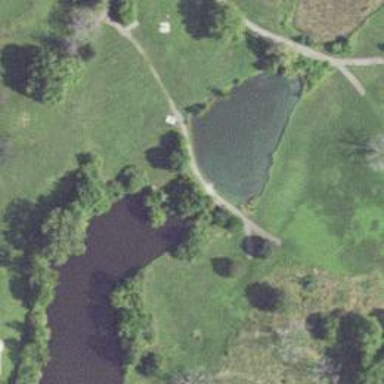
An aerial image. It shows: Path used for both walking and golf.